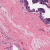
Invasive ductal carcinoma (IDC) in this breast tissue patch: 0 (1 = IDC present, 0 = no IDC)